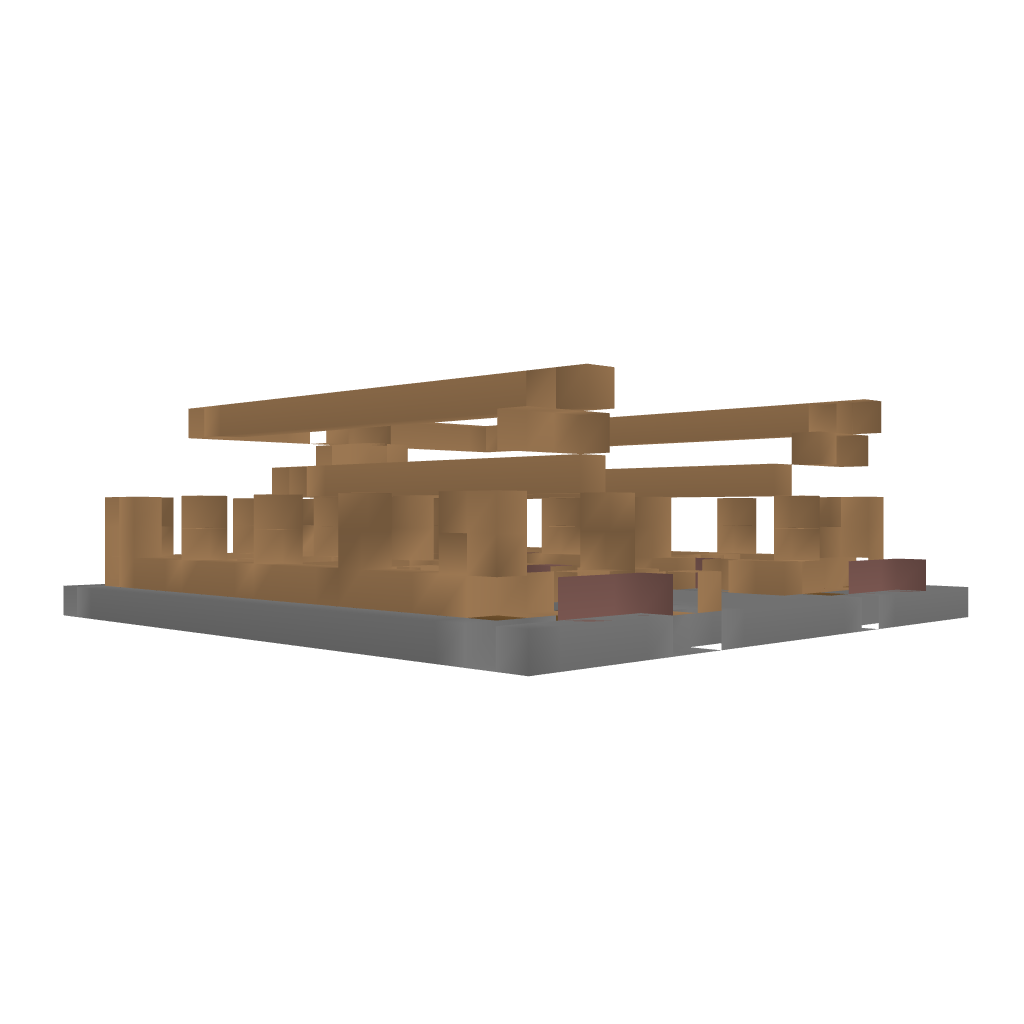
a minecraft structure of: Horse Stable bad low quality